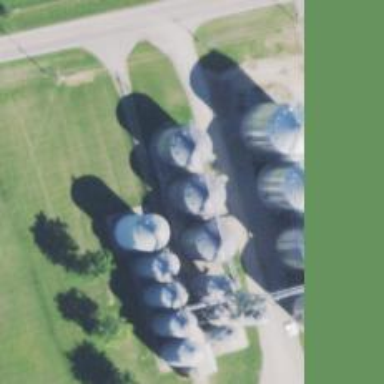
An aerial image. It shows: Silo.